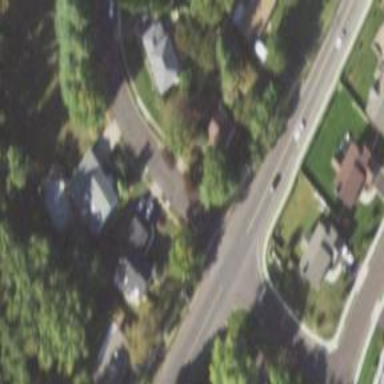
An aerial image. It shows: Road with stop sign.